Field crop: maize
Growth stage: 2
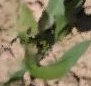
Species: maize